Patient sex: M
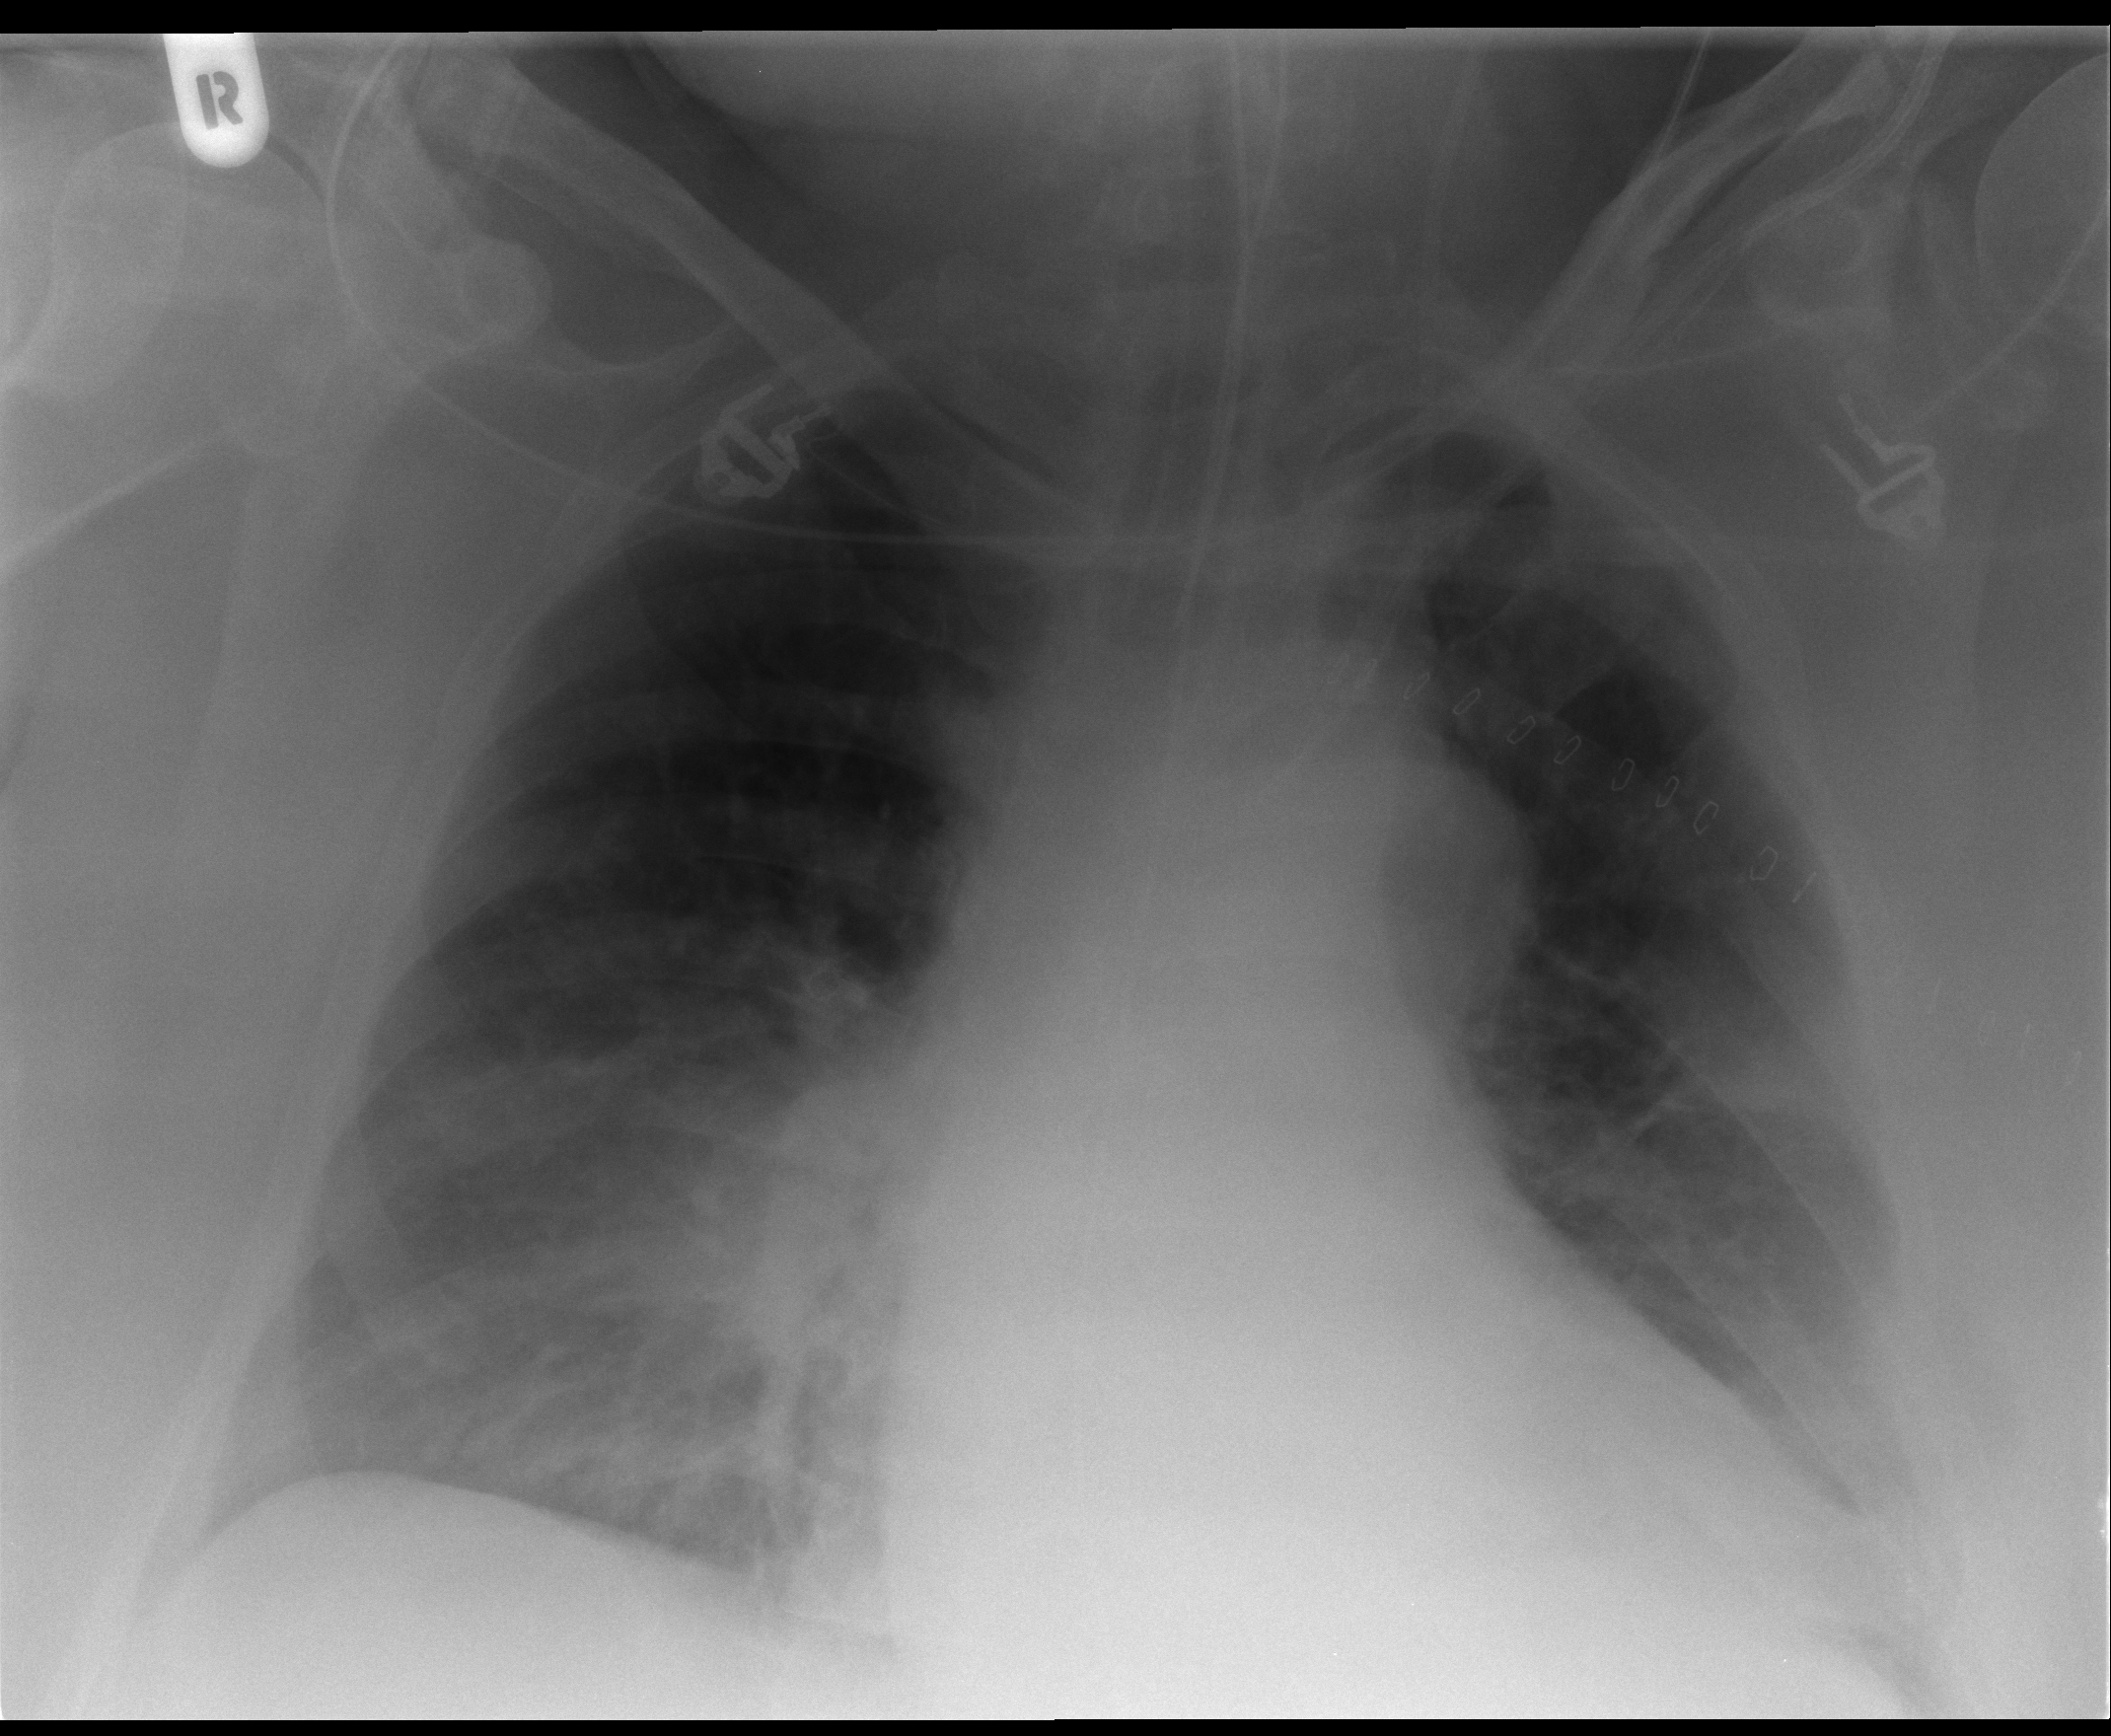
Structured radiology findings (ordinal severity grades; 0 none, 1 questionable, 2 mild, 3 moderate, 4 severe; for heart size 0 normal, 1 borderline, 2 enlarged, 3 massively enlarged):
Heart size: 2
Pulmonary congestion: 2
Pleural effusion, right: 0
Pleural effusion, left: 0
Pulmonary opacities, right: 2
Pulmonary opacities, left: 2
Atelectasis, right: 2
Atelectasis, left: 2